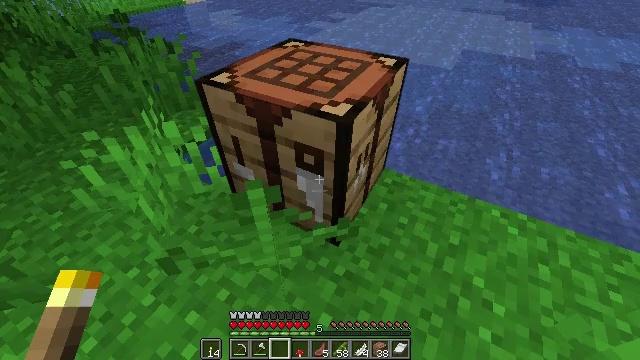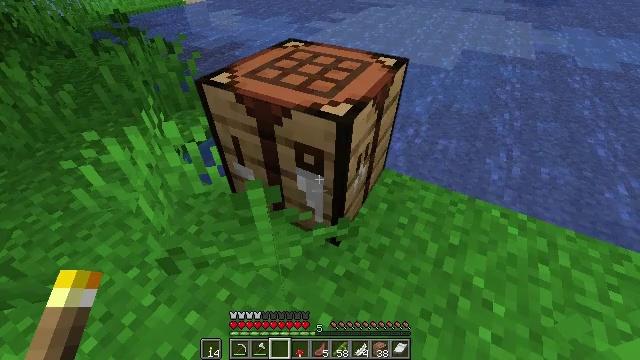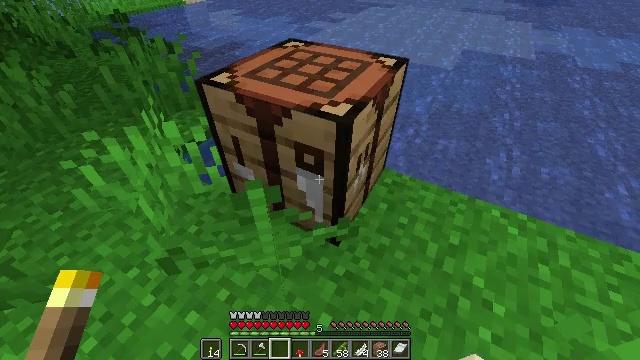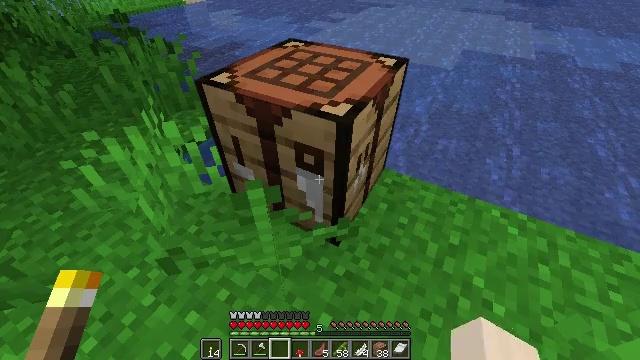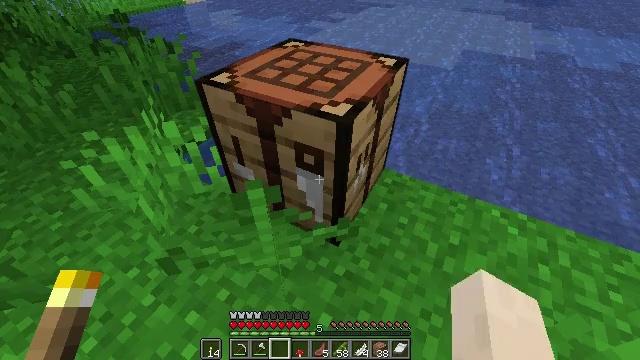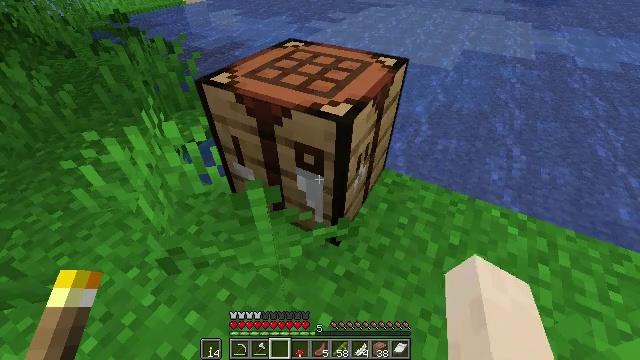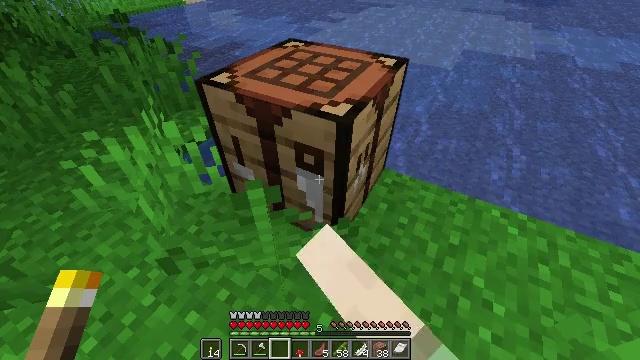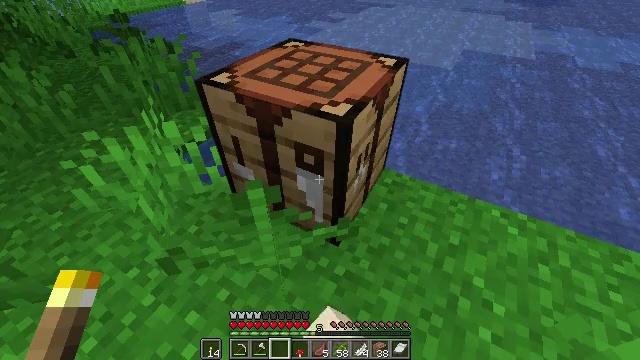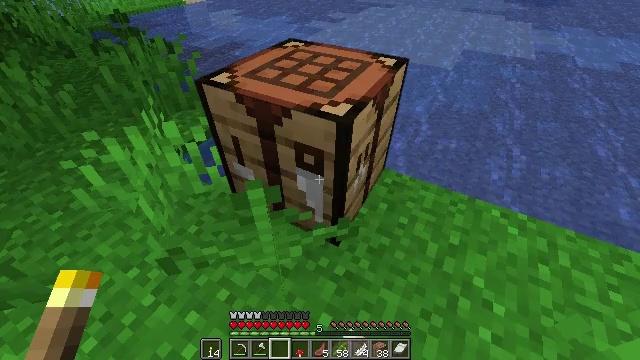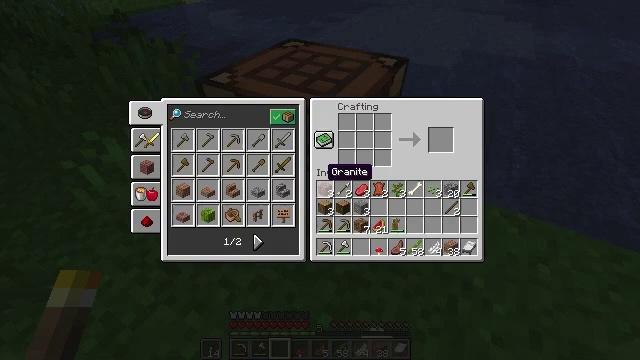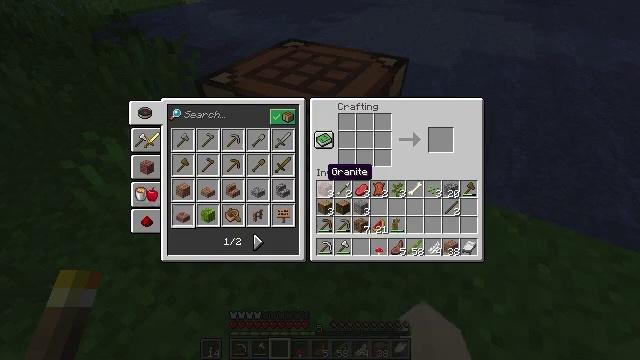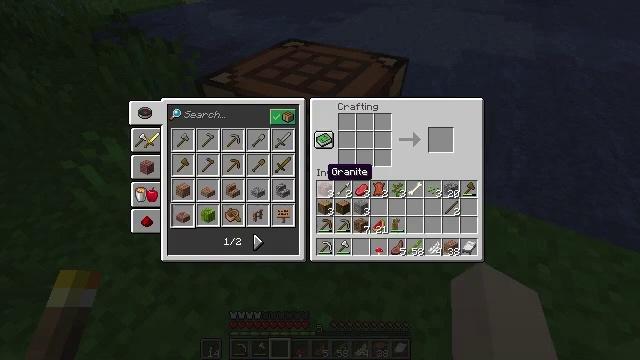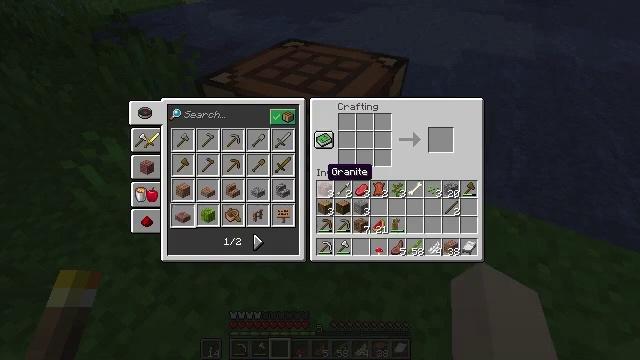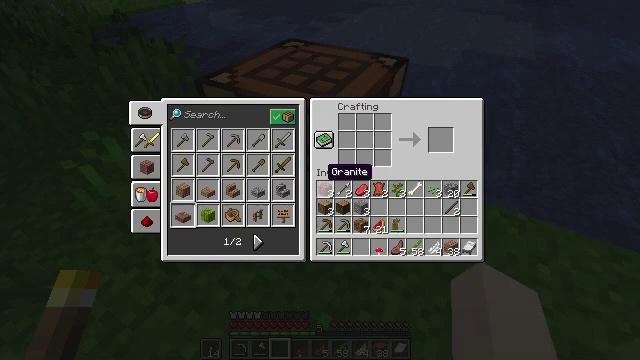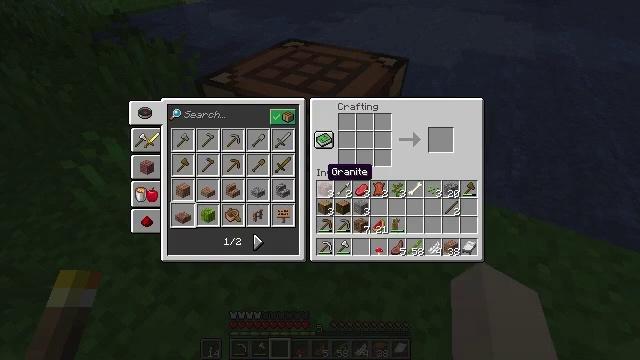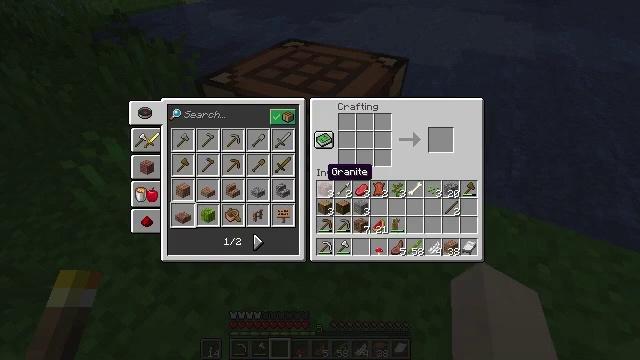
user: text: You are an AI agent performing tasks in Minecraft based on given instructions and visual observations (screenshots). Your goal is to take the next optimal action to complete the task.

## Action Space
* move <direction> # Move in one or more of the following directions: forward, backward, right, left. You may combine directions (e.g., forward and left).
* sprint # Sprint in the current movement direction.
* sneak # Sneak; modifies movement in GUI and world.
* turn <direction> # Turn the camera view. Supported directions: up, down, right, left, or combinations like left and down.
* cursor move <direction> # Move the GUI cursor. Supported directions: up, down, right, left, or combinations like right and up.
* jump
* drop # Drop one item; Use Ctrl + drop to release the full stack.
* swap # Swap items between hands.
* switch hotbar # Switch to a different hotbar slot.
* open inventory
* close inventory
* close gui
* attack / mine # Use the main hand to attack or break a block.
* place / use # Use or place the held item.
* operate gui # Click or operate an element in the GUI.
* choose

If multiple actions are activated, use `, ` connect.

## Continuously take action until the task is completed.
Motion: motion action
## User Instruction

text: Open the crafting grid and create a jungle boat.
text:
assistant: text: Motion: no_op
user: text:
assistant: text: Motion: no_op
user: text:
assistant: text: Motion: no_op
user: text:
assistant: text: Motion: use / place
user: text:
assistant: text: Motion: use / place
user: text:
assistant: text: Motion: no_op
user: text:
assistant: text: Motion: no_op
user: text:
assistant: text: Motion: no_op
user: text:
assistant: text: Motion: open gui
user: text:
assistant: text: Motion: no_op
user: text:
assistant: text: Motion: no_op
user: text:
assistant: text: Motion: no_op
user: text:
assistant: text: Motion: no_op
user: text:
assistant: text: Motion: no_op
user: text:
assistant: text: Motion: no_op
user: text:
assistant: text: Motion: no_op
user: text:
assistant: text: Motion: no_op
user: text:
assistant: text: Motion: no_op
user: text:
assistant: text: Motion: no_op
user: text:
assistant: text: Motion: no_op
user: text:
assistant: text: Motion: no_op
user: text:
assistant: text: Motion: no_op
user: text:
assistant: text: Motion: no_op
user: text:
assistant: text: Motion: no_op
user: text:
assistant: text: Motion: cursor move left
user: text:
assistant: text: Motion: no_op
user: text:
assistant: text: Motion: no_op
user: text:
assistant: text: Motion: no_op
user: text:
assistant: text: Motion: cursor move left
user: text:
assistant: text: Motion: cursor move left and down